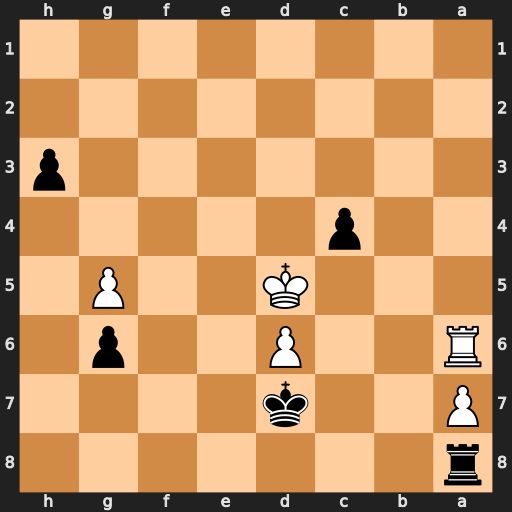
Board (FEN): r7/P2k4/R2P2p1/3K2P1/2p5/7p/8/8
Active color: b
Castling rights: -
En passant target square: -
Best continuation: h2 Ra1 c3